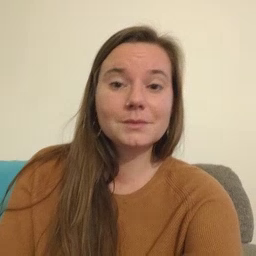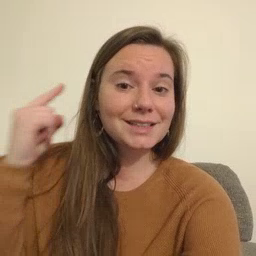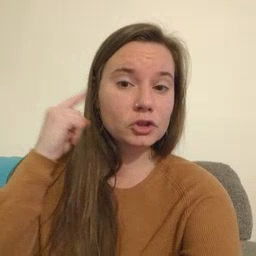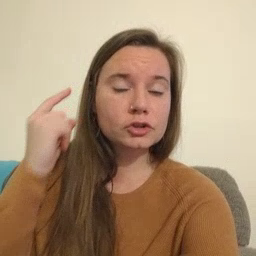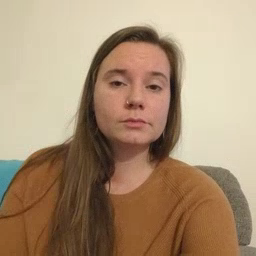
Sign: ear